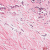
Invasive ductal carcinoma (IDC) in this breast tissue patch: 1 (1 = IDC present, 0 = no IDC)